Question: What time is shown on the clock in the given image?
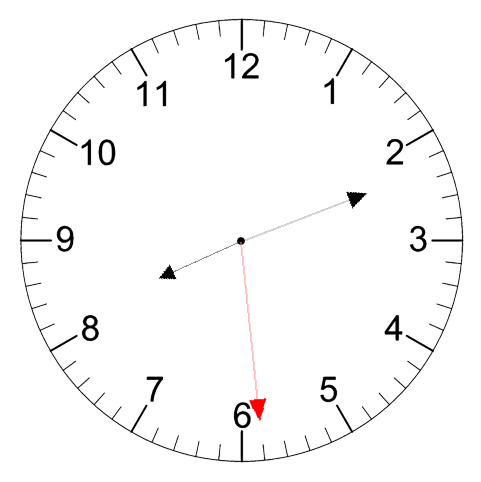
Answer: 08:11:29